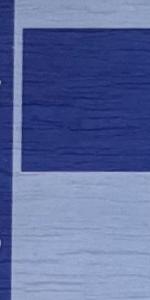
Label: Empty